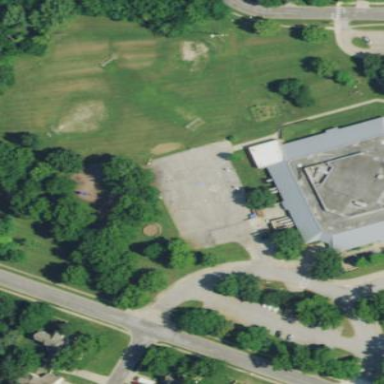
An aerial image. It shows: Schoolyard designated as leisure land.